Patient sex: M
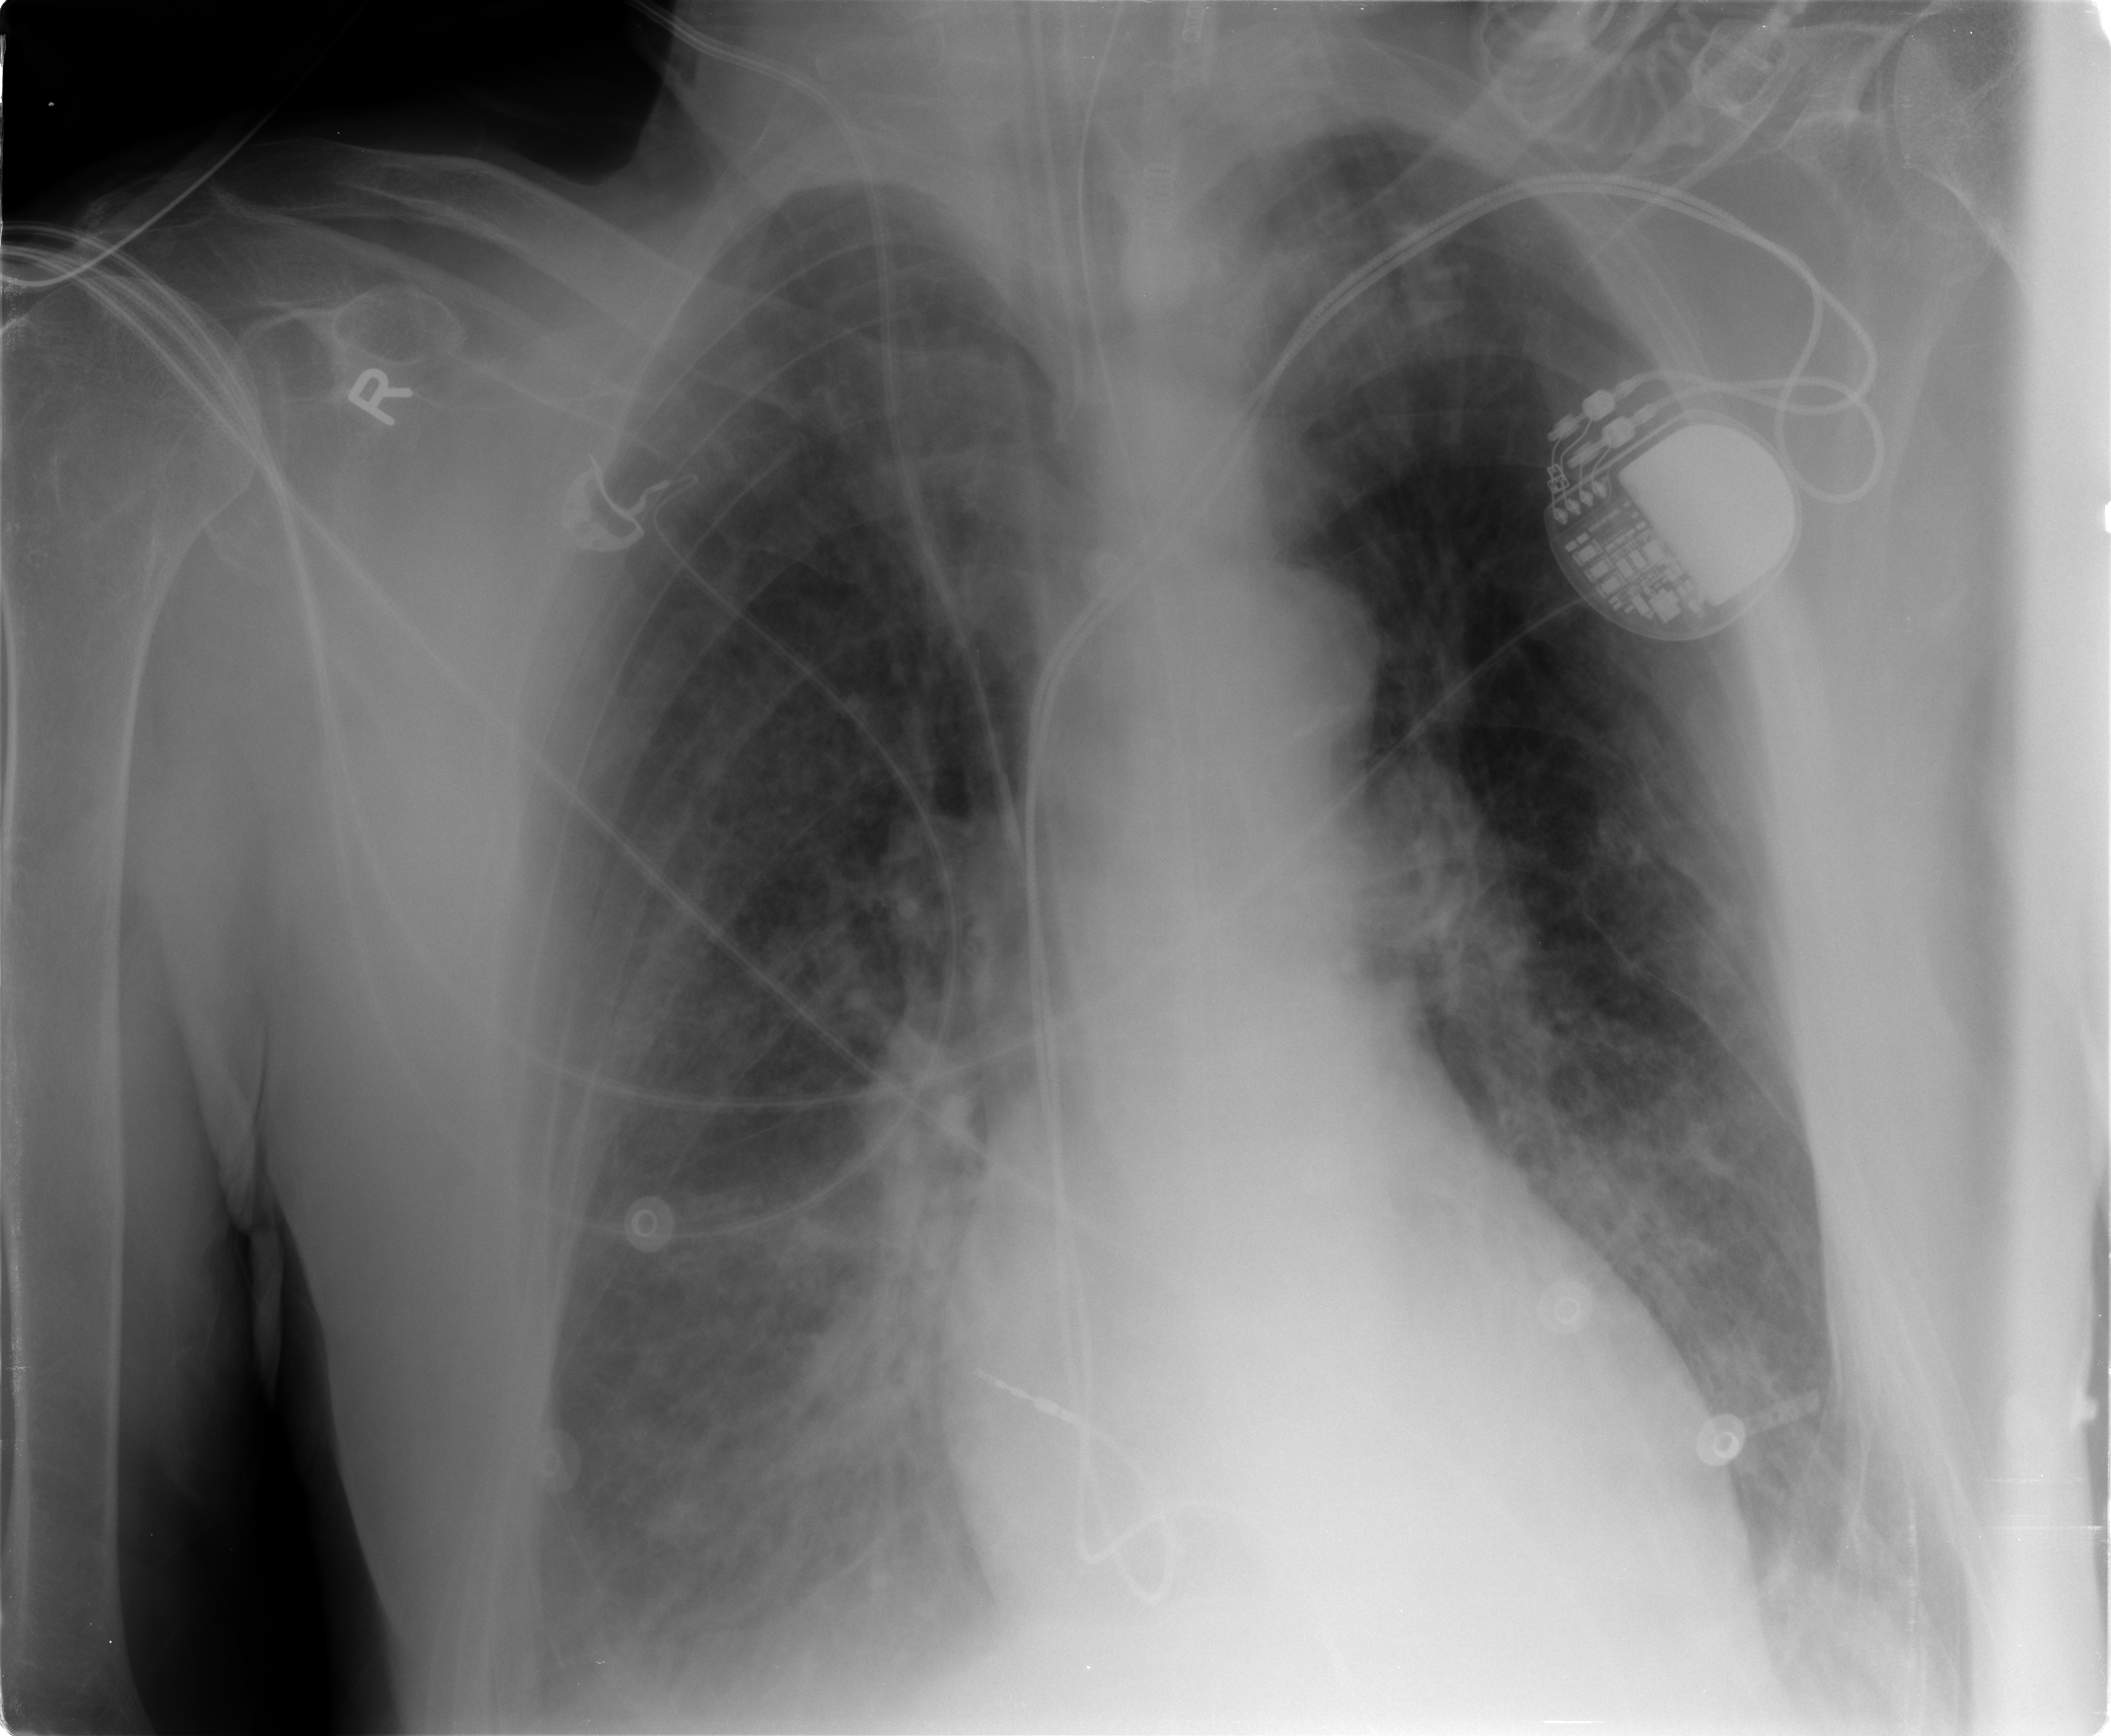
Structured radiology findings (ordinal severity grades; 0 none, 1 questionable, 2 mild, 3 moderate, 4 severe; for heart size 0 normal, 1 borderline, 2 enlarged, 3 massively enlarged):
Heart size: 1
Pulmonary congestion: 2
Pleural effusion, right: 2
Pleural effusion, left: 2
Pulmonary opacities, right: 2
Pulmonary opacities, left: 1
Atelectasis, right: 2
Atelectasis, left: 2